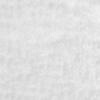
Label: no_change